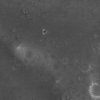
Label: not_dusty